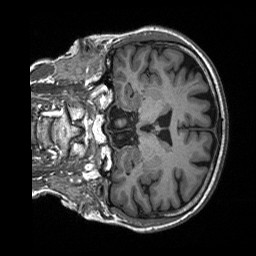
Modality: T1w
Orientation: coronal
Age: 63
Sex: female
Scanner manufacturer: siemens
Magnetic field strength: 3 T
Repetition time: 2.4 s
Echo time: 0.00226 s